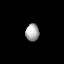
Tissue: lung
Cell type: Others
Senescence score: 0.231
Nuclear area (px): 227
Mean DAPI intensity: 168.841